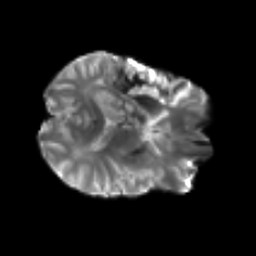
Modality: T2w
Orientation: axial
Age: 42
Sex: male
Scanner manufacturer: siemens
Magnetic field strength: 3 T
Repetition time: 4.5 s
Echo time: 0.103 s